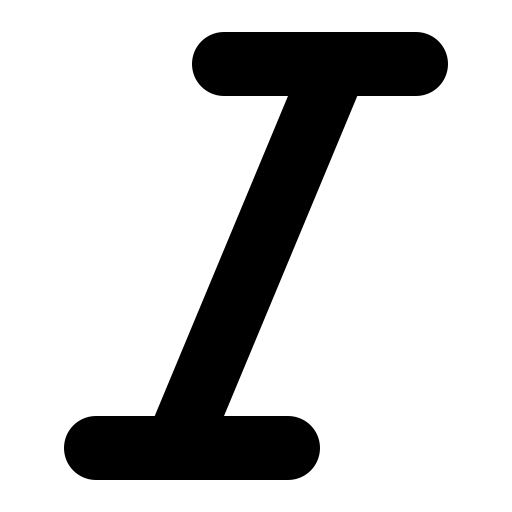
Tags: icon, FontAwesome, fa-icon, solid, italic